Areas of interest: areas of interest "Beijing Changping Hospital of Traditional Chinese Medicine"
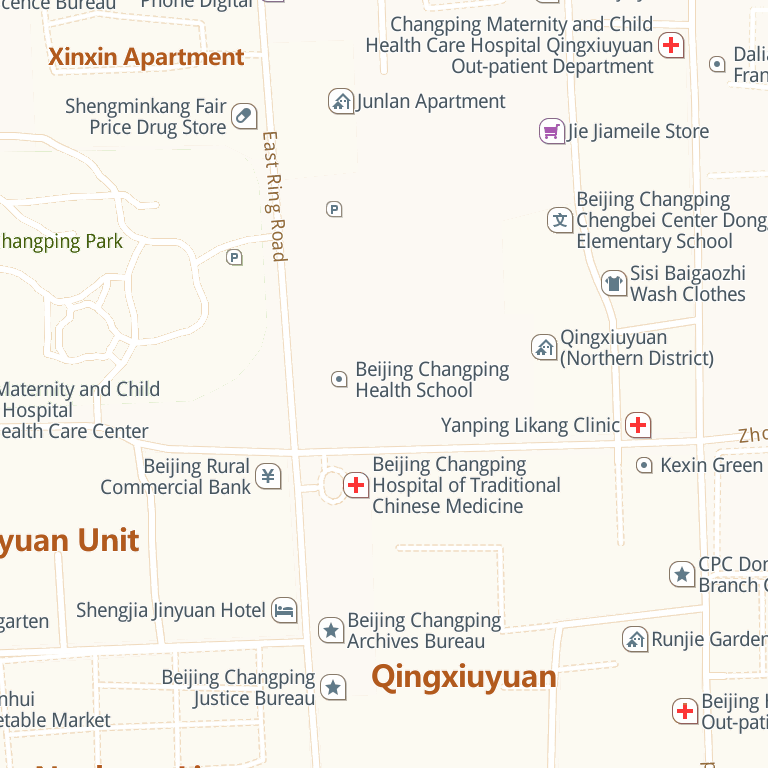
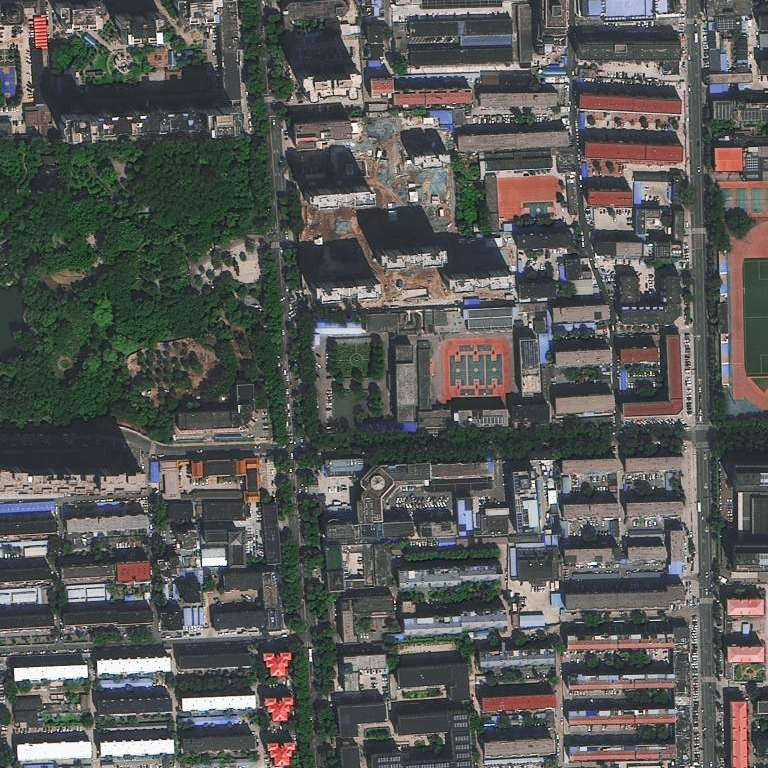